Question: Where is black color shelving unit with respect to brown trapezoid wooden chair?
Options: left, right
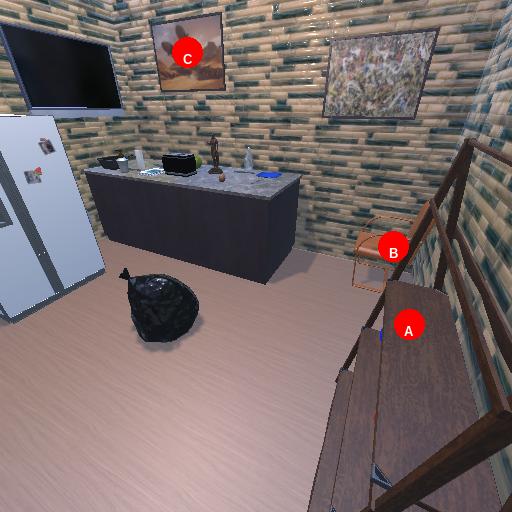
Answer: left